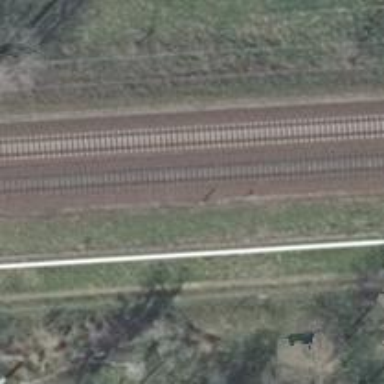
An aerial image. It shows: Railway signal.